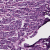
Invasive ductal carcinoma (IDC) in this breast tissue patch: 1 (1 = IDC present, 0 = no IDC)